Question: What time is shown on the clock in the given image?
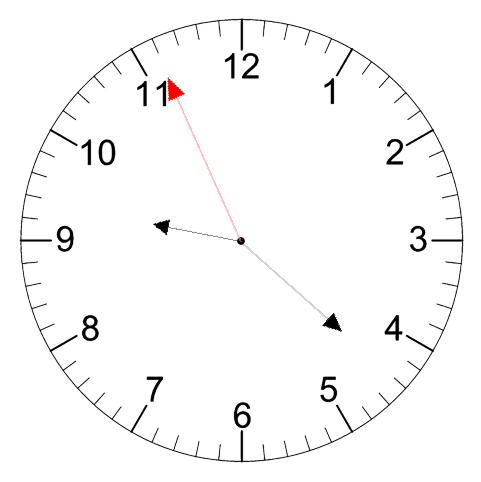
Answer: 09:21:56